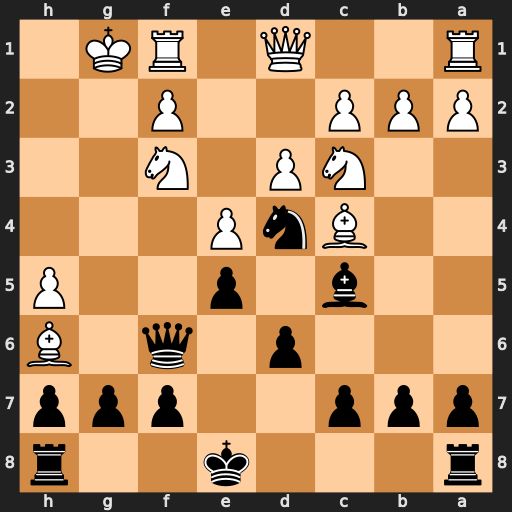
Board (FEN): r3k2r/ppp2ppp/3p1q1B/2b1p2P/2BnP3/2NP1N2/PPP2P2/R2Q1RK1
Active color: b
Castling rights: kq
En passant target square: -
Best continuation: Nxf3+ Kg2 gxh6 Qxf3 Rg8+